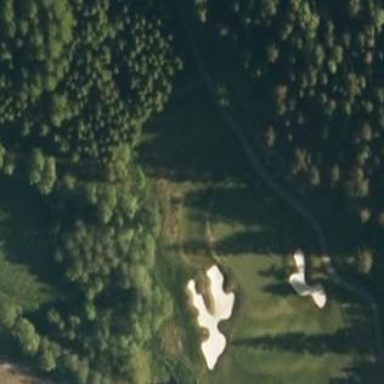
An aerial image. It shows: Rough grassy area used for golf.